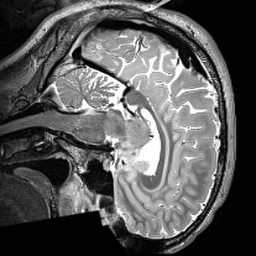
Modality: T2w
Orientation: sagittal
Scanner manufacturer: siemens
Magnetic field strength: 3 T
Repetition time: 3 s
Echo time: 0.418 s